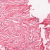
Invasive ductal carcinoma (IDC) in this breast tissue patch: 0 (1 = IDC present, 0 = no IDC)